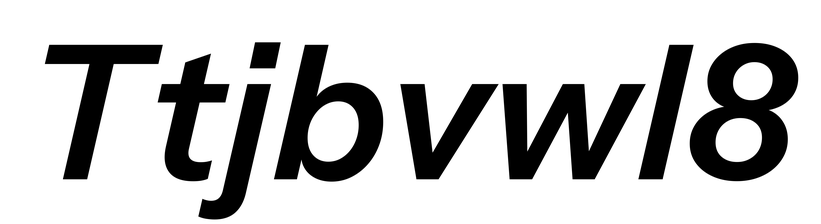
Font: InstrumentSans-Italic_SemiBold_Italic